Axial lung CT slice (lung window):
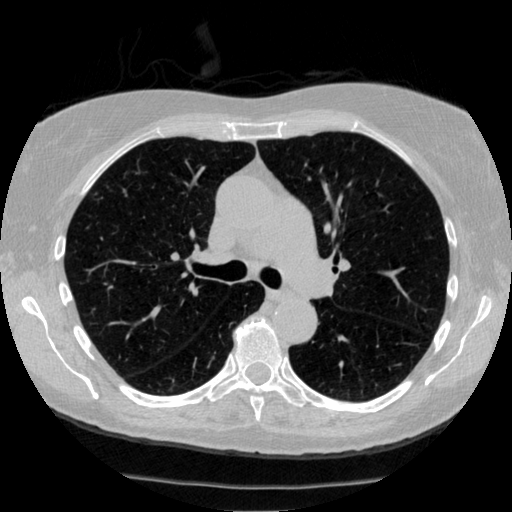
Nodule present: no